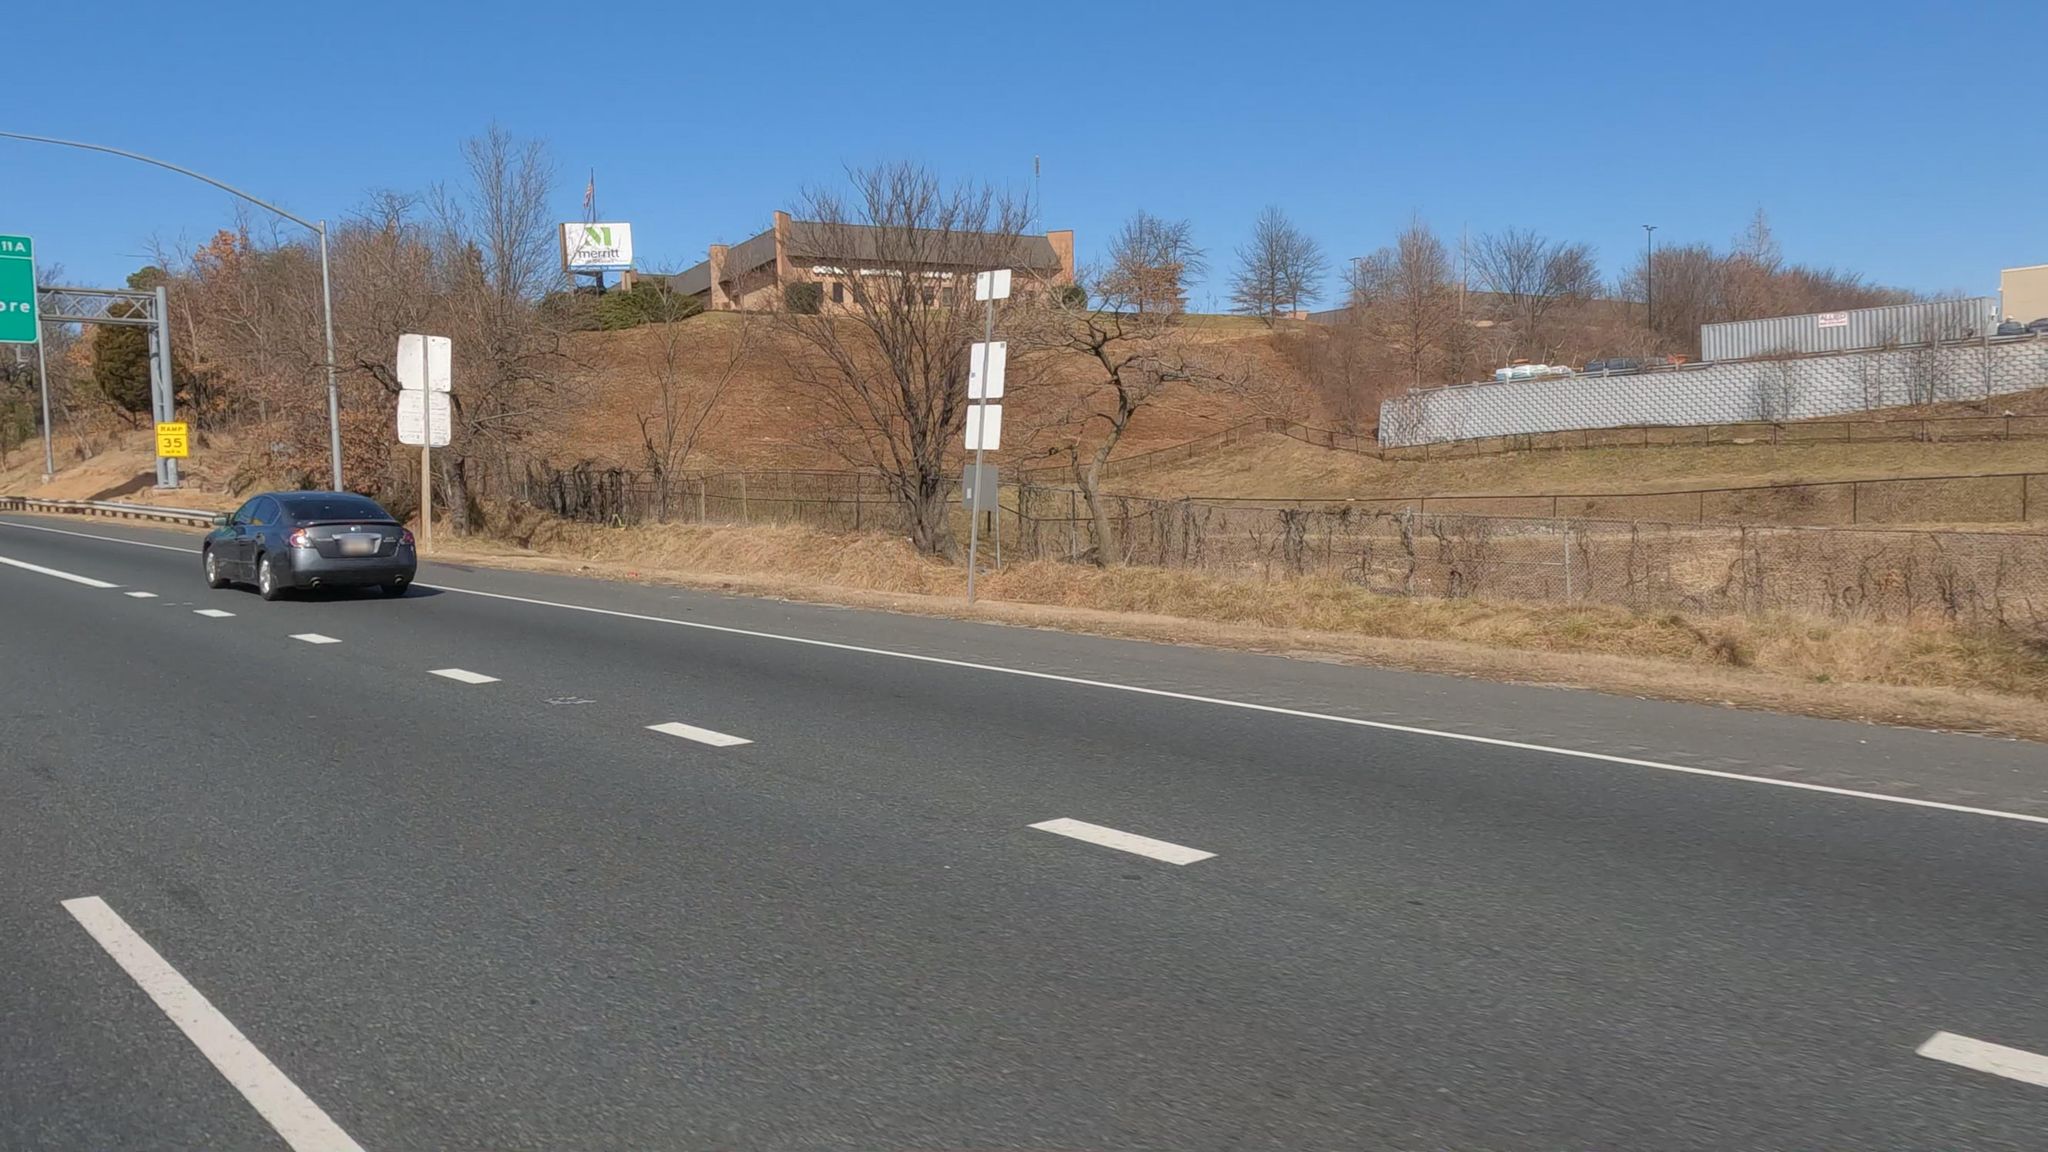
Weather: snowy
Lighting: day
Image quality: good
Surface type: cycling surface
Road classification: motorway
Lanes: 4, 5
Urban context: urban centre
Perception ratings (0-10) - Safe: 3.17, Lively: 2.5, Beautiful: 3.46, Boring: 4.84, Depressing: 5.73, Wealthy: 2.78